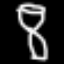
Label: hourglass